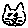
Label: cat